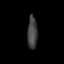
Tissue: skin
Cell type: Fibroblasts
Senescence score: 0.787
Nuclear area (px): 320
Mean DAPI intensity: 66.069